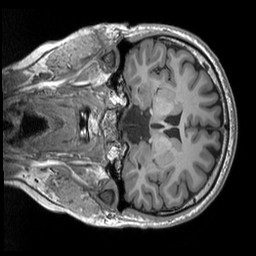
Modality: T1w
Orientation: coronal
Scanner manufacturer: siemens
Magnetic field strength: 3 T
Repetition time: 2.53 s
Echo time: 0.00298 s